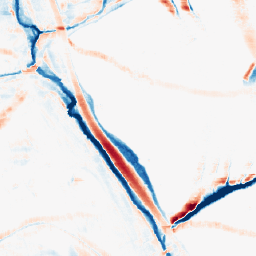
Category: morphological
Decomposition family: morphological_rect
Decomposition parameters: operation: average
width: 20
height: 10
Upsampling method: area
Upsampling parameters: scale: 2
Upsampling scale: 2